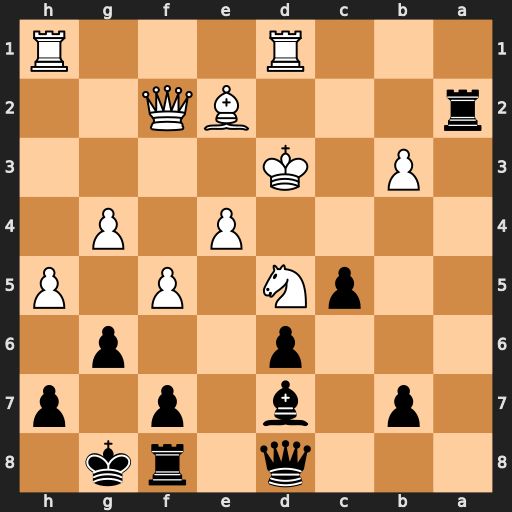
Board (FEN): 3q1rk1/1p1b1p1p/3p2p1/2pN1P1P/4P1P1/1P1K4/r3BQ2/3R3R
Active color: b
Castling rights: -
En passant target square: -
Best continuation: Bb5+ Ke3 Rxe2+